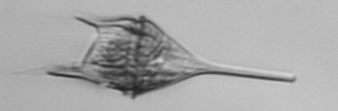
Label: Tripos_lineatus